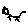
Label: cat